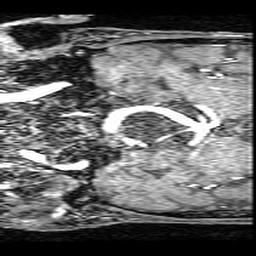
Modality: angio
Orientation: coronal
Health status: ill
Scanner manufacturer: philips
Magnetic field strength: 3 T
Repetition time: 0.01875 s
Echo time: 0.003474 s